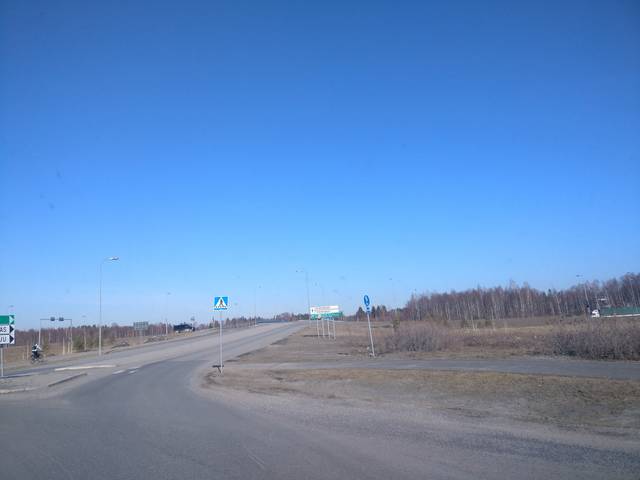
Region: Finland
Coordinates: 65.733, 24.586